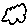
Label: cloud